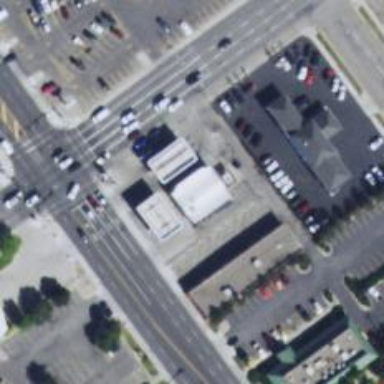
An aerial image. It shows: Convenience shop.